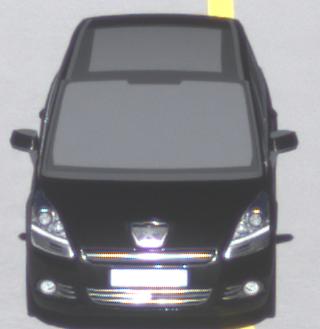
Make: Peugeot
Model: 5008 120 VTi
Detailed model: 5008 (I) Van
Model produced from: 2009/10
Model produced until: 2011/07
Doors: 5
Color: black
Road condition: dry road
Daytime: midday
Contrast: high contrast